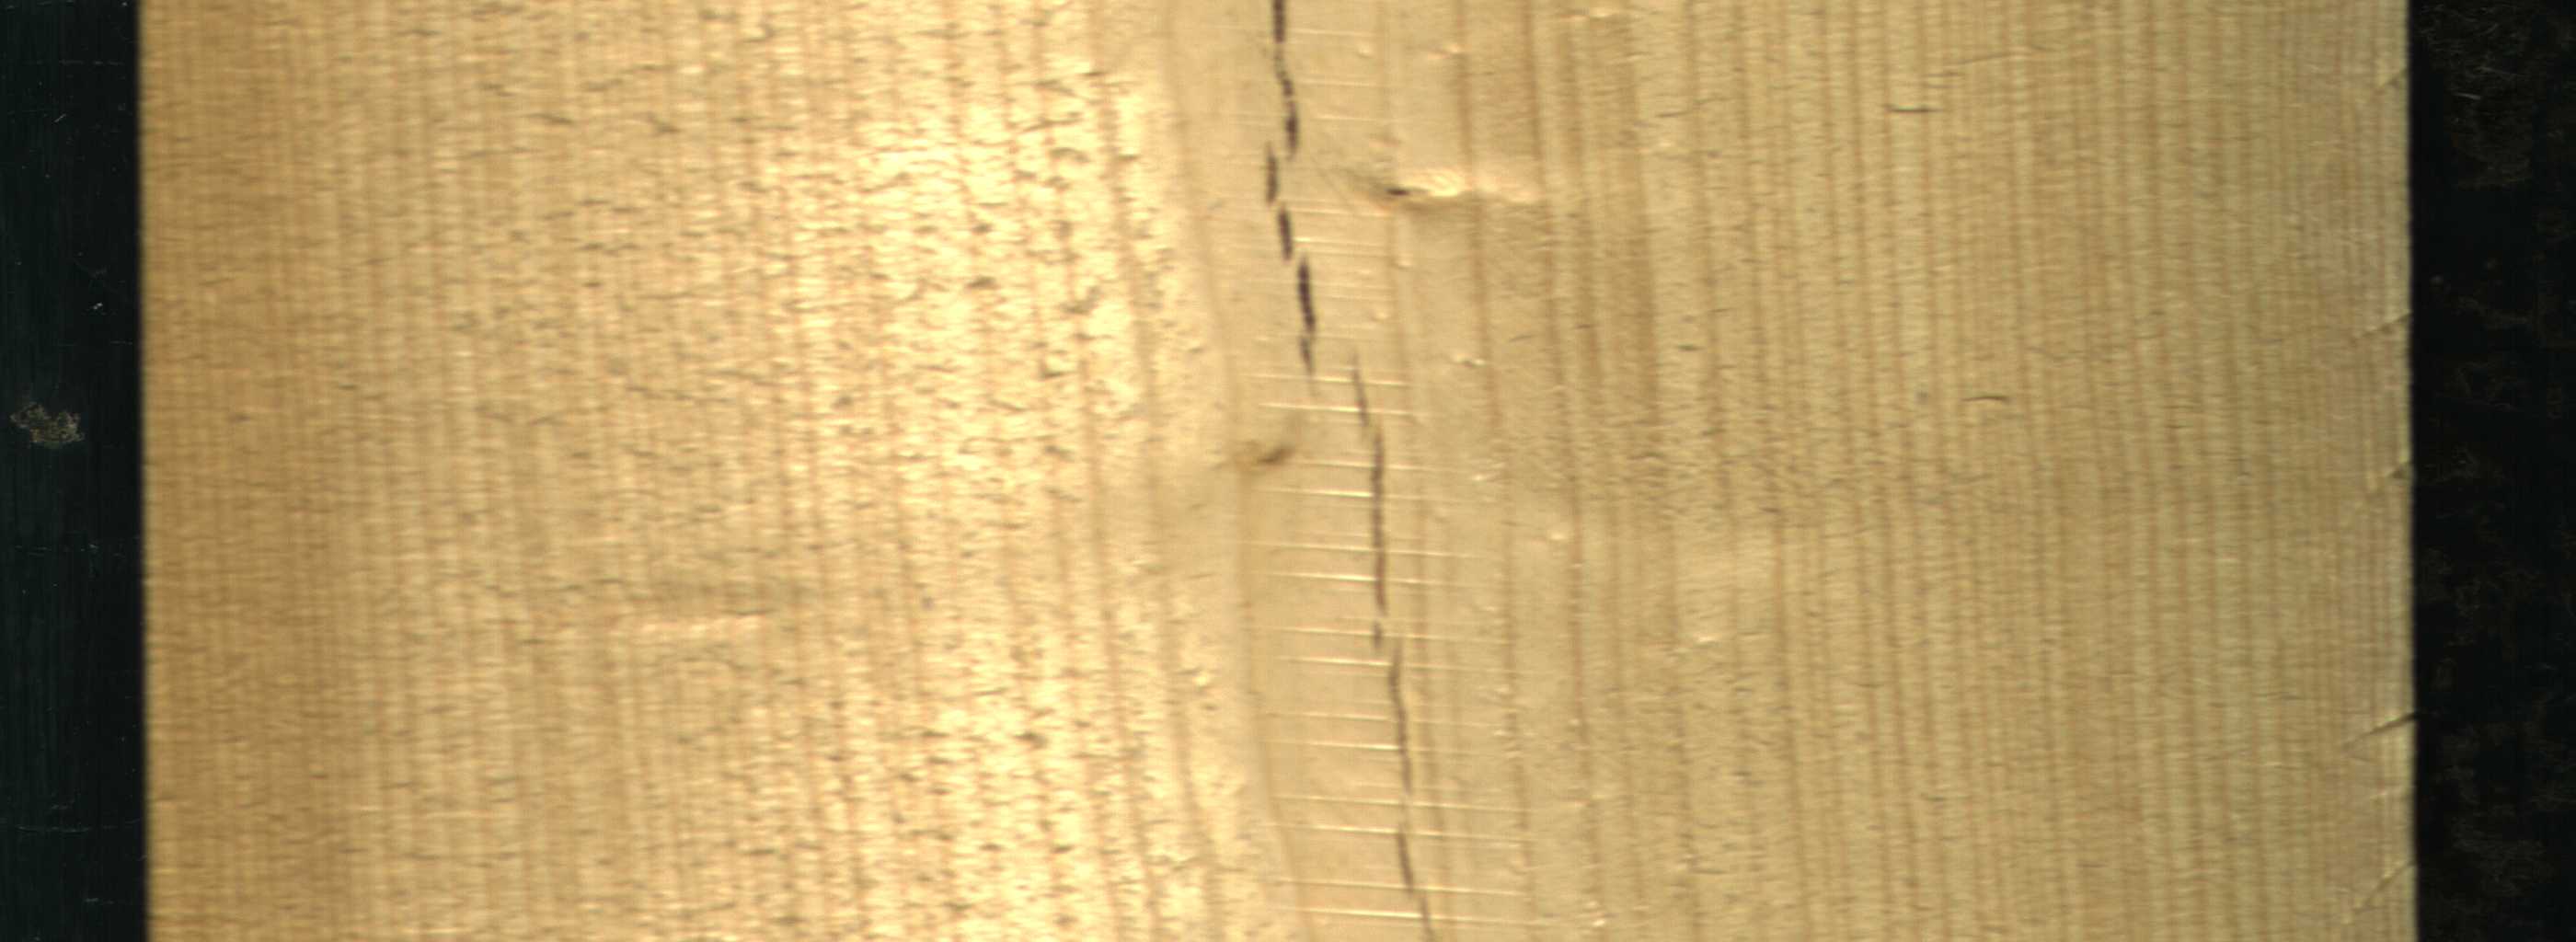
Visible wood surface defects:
Crack
Crack